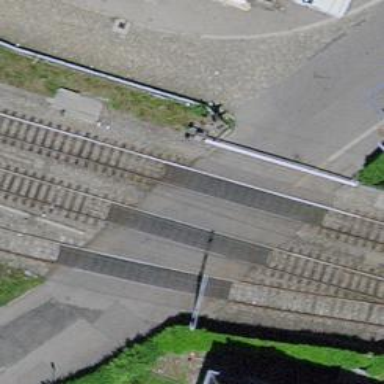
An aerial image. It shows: Single-track railway with electrified contact lines.